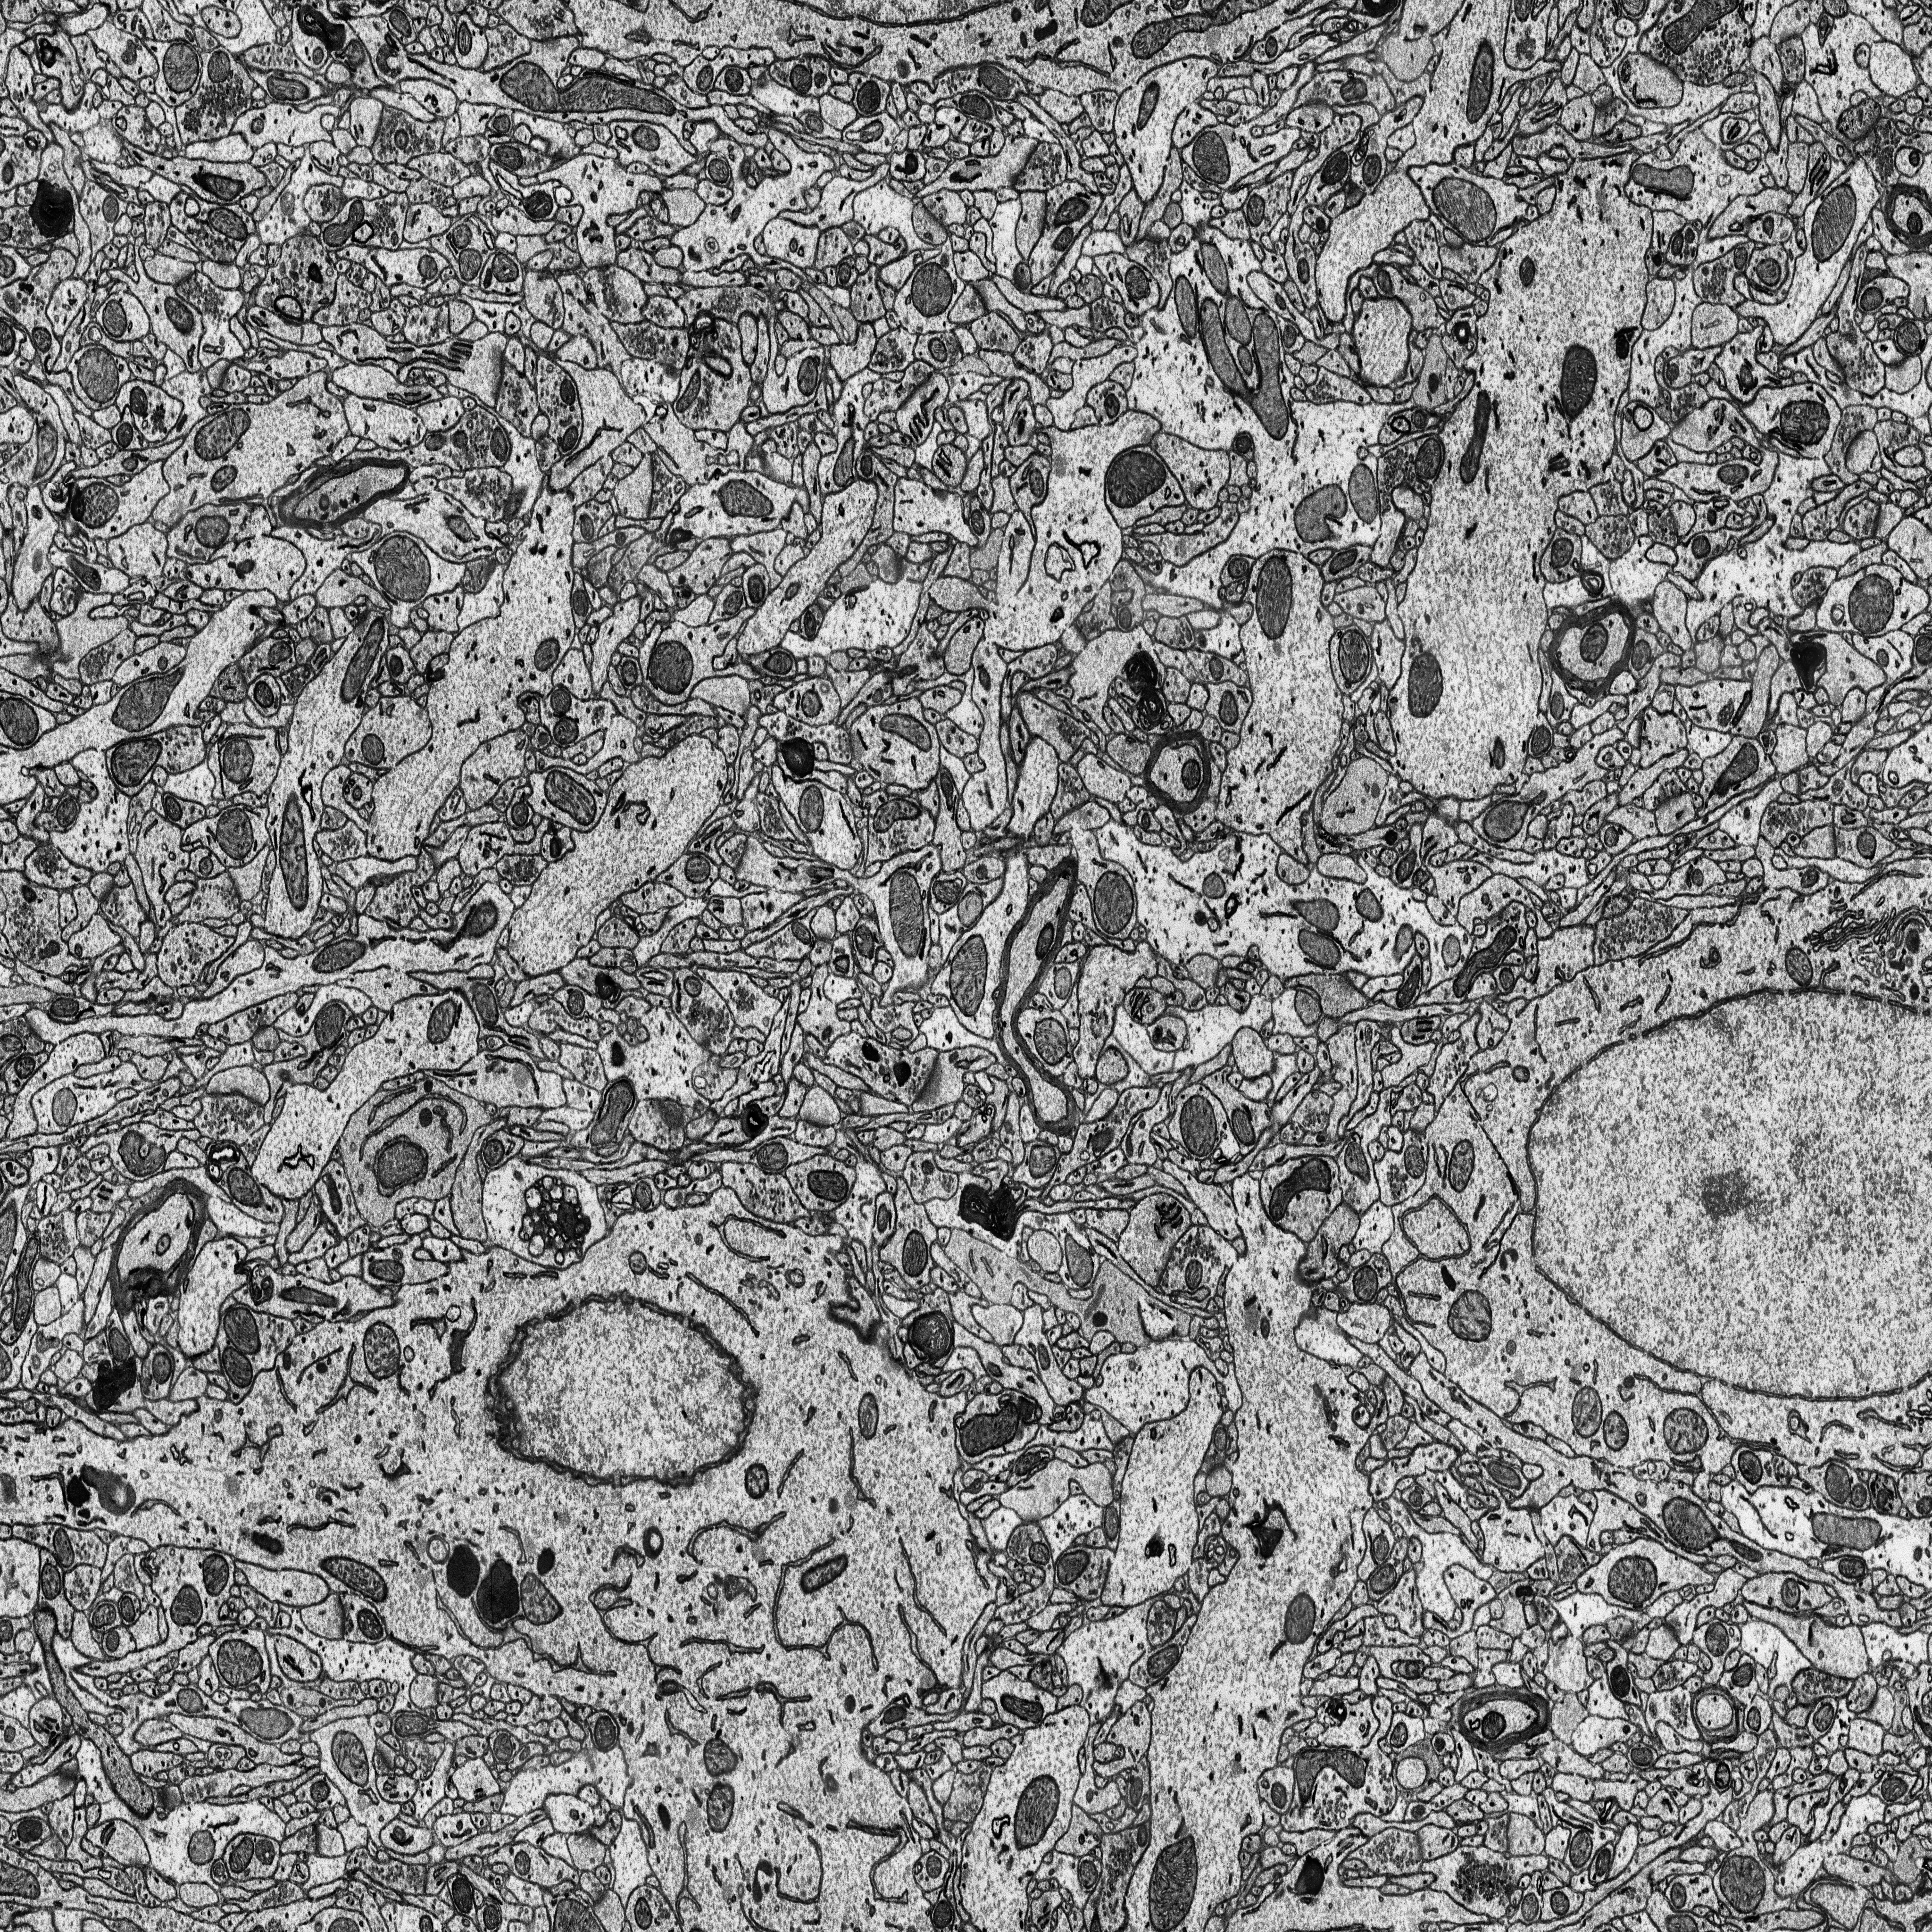
Electron microscopy slice of rat cortex tissue
Slice depth (z): 187
Mitochondria instances in slice: 383